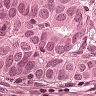
Metastatic tissue present: yes